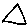
Label: triangle